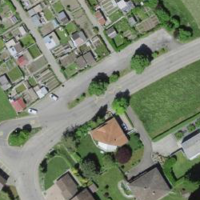
EUNIS habitat code: 53
Species observed at this site:
Fraxinus excelsior